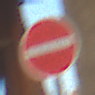
Verkehrszeichen: VerbotDerEinfahrt
Umgebung: Roofed, Suburban
Tageszeit: SunriseSunset
Wetter: Clear
Licht: Natural
Jahreszeit: NotSpecified
Kontrast: MediumContrast